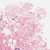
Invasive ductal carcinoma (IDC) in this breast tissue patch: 0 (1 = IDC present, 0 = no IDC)